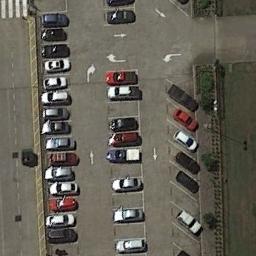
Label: parking_lot